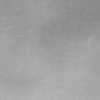
Label: dusty